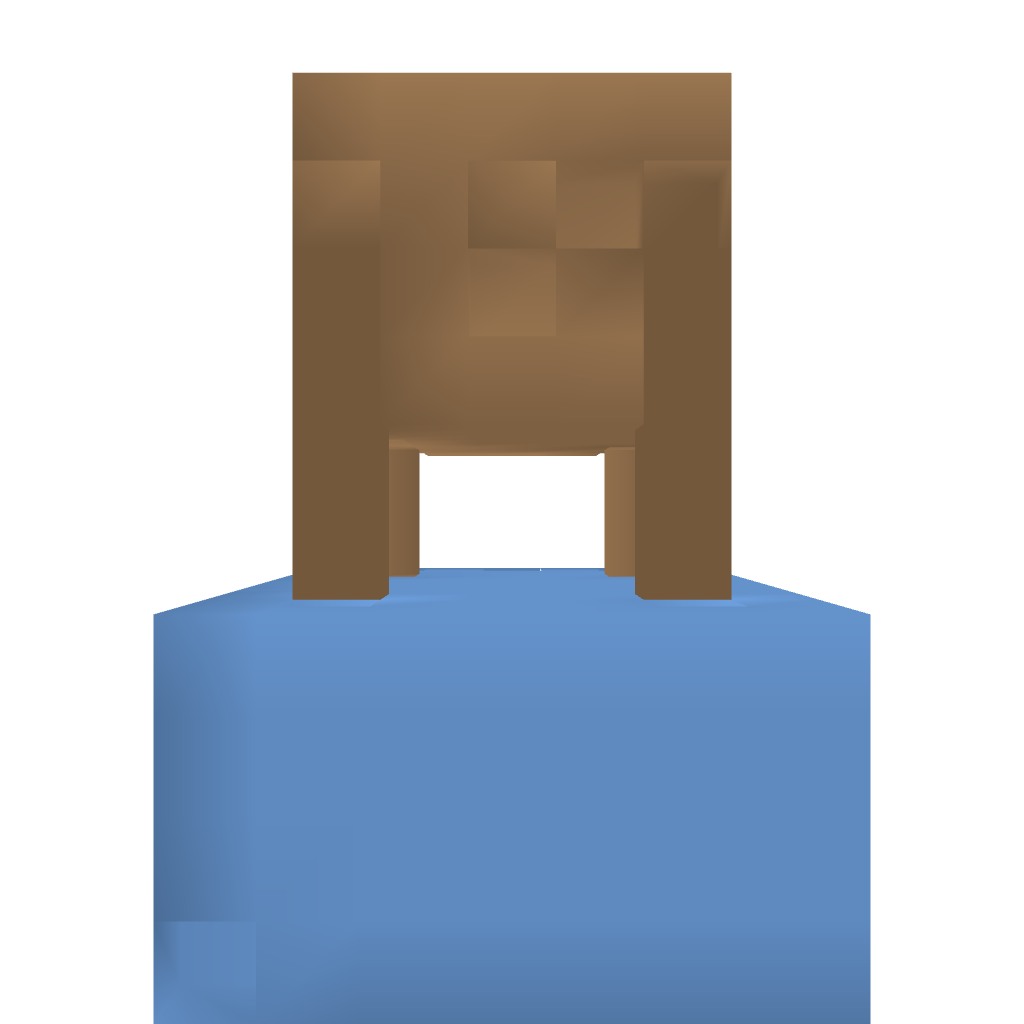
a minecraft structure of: Witchhouse bad low quality